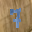
Label: 7